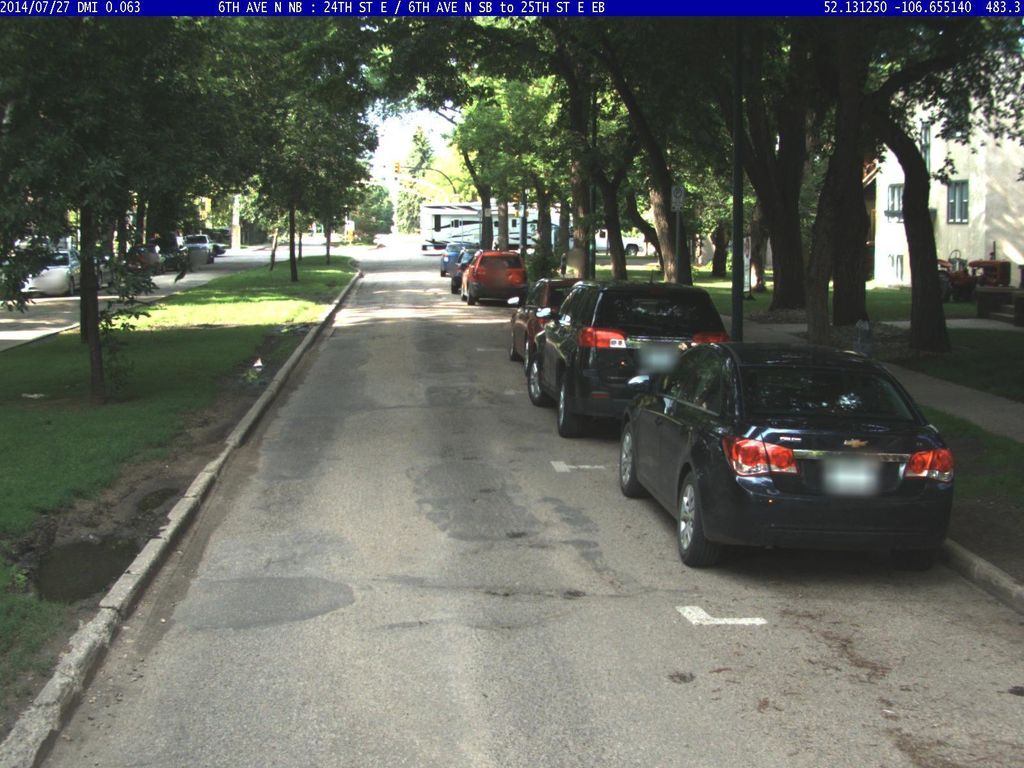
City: saskatoon